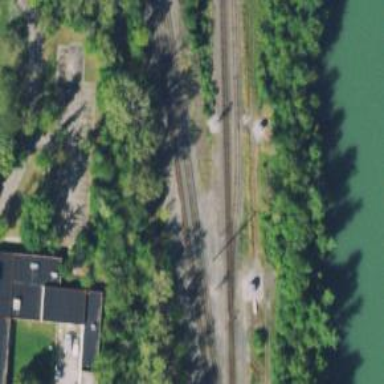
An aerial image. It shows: Railway siding for service.